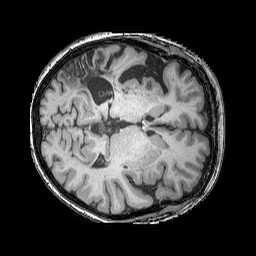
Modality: T1w
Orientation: axial
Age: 69
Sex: female
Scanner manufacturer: siemens
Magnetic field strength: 3 T
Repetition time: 2.25 s
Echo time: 0.00411 s